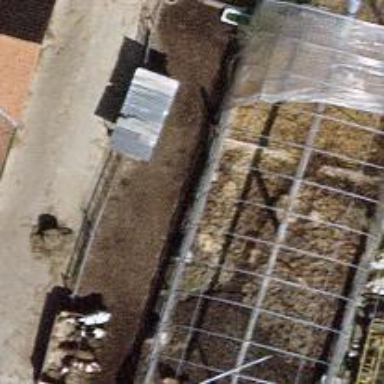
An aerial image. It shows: Greenhouse.